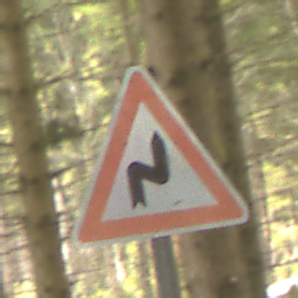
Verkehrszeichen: DoppelkurveRechts
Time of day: MorningAfternoon
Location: Outdoor (Nature)
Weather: Overcast
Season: Winter
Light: Natural